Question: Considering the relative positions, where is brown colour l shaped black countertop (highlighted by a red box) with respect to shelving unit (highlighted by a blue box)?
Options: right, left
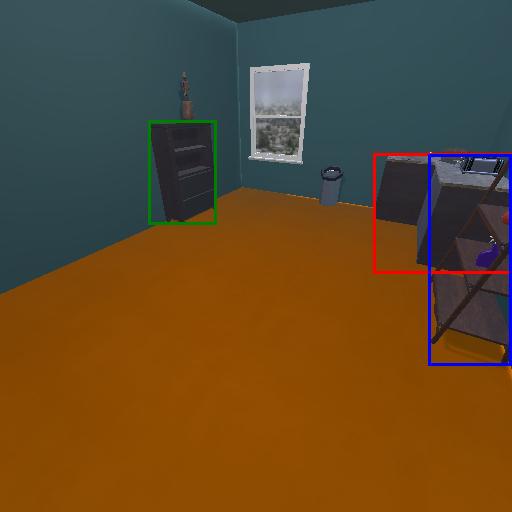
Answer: right